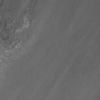
Label: not_dusty